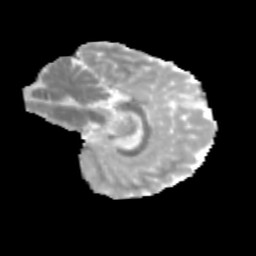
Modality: MD
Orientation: sagittal
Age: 10
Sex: male
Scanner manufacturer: siemens
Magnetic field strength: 3 T
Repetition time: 3.8 s
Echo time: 0.07 s